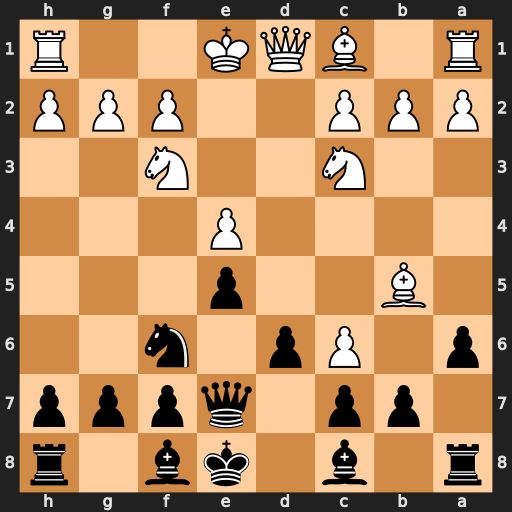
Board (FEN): r1b1kb1r/1pp1qppp/p1Pp1n2/1B2p3/4P3/2N2N2/PPP2PPP/R1BQK2R
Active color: b
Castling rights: KQkq
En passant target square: -
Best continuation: axb5 cxb7 Bxb7